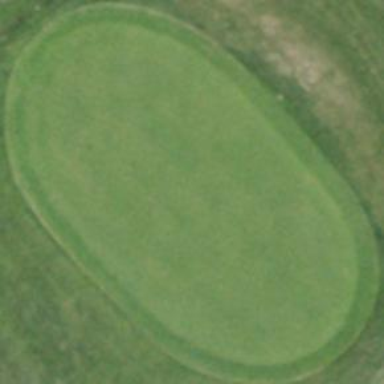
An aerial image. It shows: Picturesque green golfing area with grass land use.